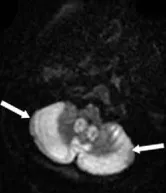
Brain magnetic resonance imaging and computed tomography (CT) scans. Cerebellum. Arrows).
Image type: radiology (mri)